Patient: sex M, age 47
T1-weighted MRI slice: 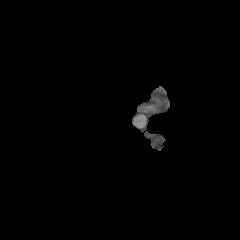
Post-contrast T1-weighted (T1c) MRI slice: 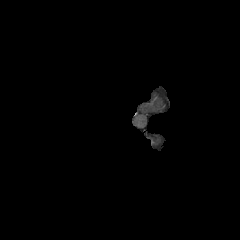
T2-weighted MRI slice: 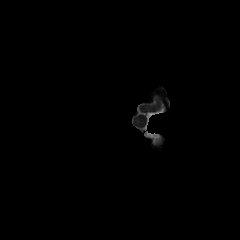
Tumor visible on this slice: no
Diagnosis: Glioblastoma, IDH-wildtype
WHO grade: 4